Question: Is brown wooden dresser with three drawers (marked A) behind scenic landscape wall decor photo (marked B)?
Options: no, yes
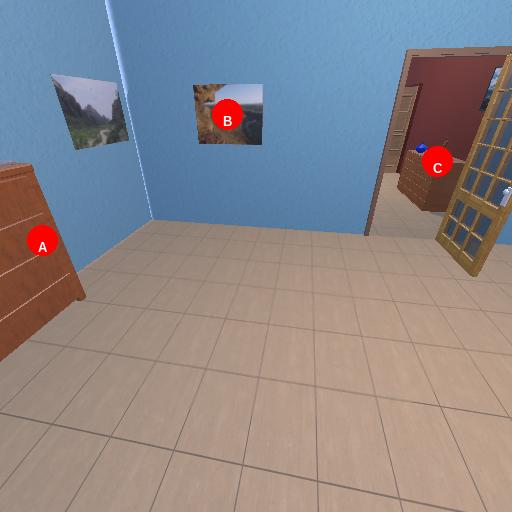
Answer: no